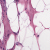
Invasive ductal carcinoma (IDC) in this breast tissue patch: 0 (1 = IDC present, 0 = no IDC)